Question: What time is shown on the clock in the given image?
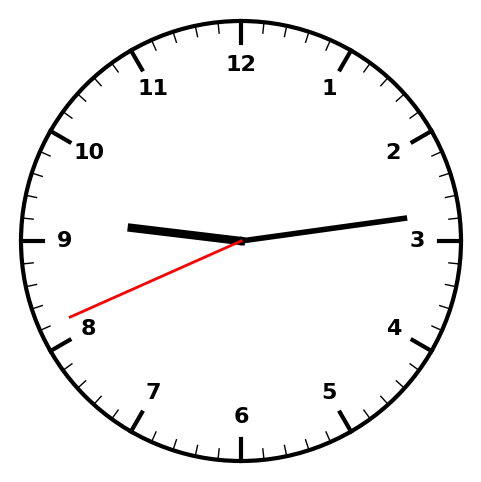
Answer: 09:13:41